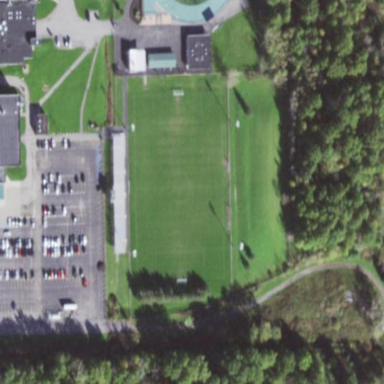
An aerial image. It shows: Soccer pitch designated for leisure and sports activities.